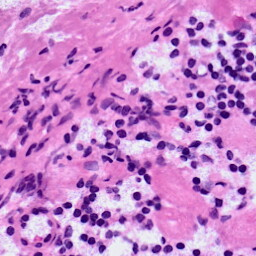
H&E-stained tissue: LymphNode